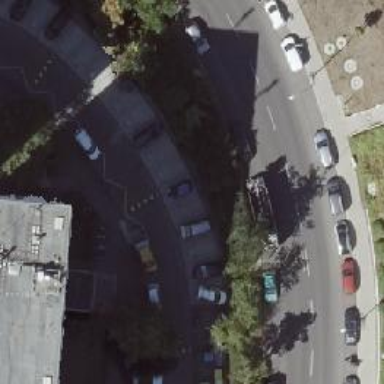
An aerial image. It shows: Traffic calming table.